Interaction volume radius: 5 \u00c5
Interaction volume height: 20 \u00c5
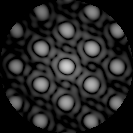
Disorder parameter: 0.05904